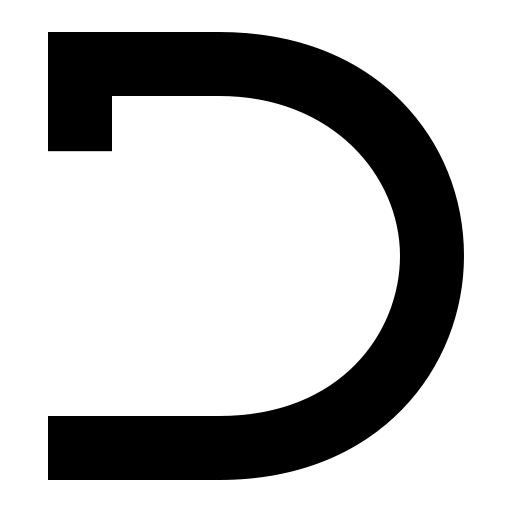
Tags: icon, FontAwesome, fa-icon, brand, dyalog